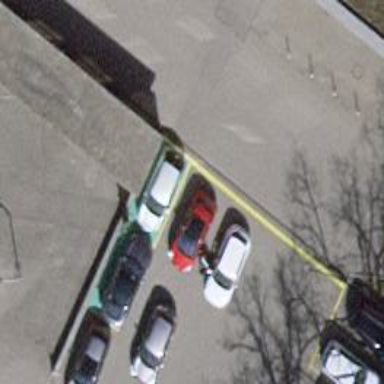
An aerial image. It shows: Charging station.